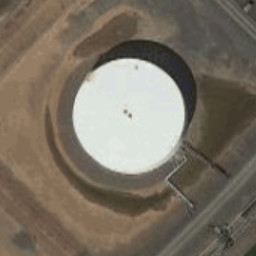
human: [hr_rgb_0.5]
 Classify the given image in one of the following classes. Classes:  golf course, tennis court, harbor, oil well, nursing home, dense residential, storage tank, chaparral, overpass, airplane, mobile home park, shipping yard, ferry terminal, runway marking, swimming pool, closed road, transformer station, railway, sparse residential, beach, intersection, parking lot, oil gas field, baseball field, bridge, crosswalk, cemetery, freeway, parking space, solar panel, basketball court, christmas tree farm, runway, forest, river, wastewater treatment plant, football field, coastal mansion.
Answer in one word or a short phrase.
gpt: storage tank